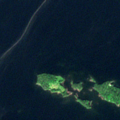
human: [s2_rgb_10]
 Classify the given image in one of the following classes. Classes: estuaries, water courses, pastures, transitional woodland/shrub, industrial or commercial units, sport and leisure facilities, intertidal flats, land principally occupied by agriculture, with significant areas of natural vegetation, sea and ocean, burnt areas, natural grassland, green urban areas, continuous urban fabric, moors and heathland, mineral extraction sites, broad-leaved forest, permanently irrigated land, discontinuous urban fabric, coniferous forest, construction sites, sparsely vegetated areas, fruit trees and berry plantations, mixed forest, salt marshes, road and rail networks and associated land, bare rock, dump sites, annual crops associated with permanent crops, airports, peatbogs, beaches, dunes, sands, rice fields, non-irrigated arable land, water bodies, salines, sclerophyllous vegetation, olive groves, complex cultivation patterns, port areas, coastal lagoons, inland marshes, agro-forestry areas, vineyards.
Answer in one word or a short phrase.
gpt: water bodies